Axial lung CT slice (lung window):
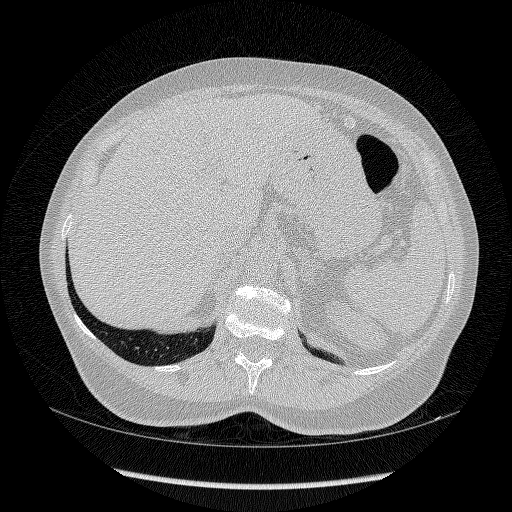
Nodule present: no